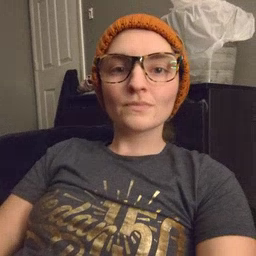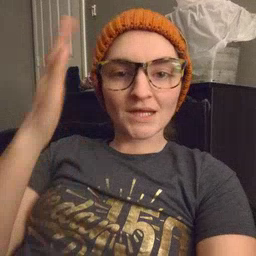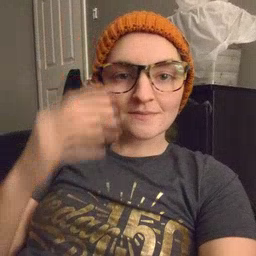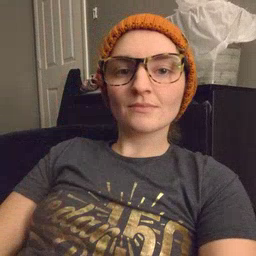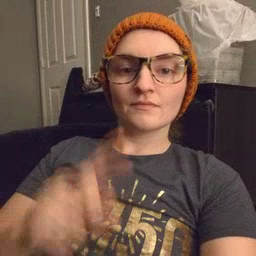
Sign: hat